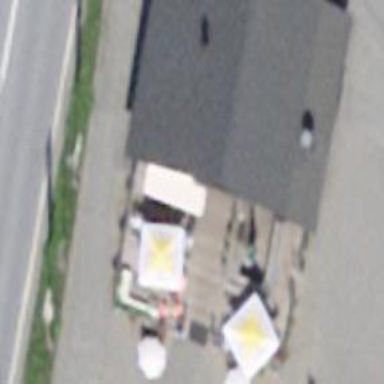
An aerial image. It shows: Restaurant.